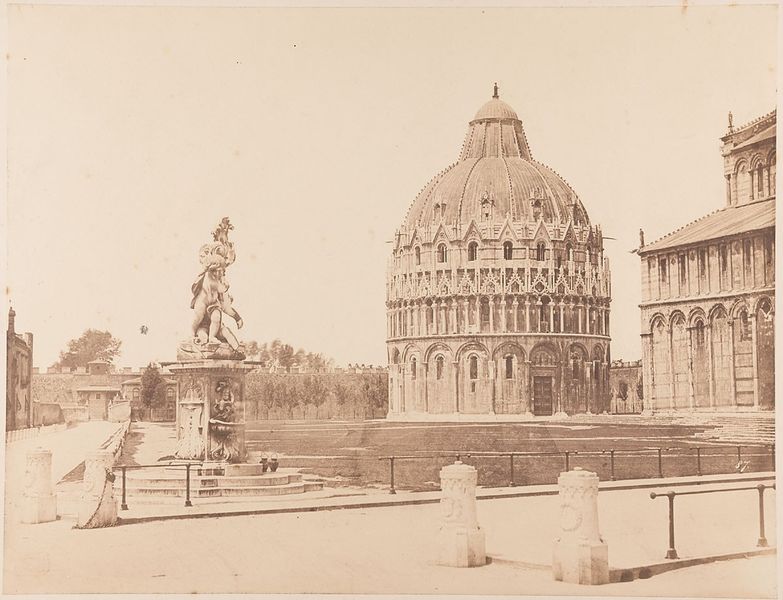
Titel: Baptisterium, Pisa
Künstler: Fratelli Alinari
Standort: Hamburg
Institution: Museum für Kunst und Gewerbe Hamburg
Schlagwörter: architektur, kirche, foto, fotografie, photographie, photo, architekturfotografie, aussenbau, albumin, lichtbild, reisefotografie, historische, architekturphotographie, bildwerke, angewandte und bildende kunst, hessische systematik, schwarzweißpositivverfahren, silbersalzverfahren, schwarzweißfotografie, gebäude, örtlichkeit, straße, stätte, reisephotographie, albuminpapier